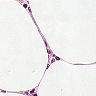
Metastatic tissue present: no